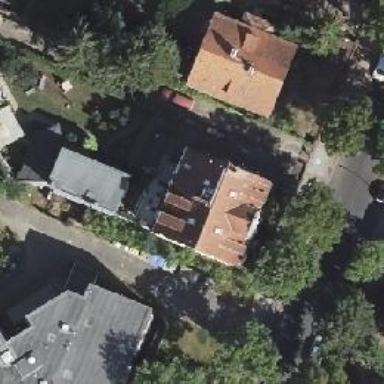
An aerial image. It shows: Gabled roof on building that houses apartments.